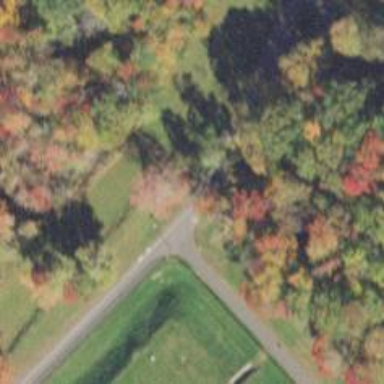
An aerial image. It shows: Driveway service road with asphalt surface. The road is on bridge and includes bicycle lane.